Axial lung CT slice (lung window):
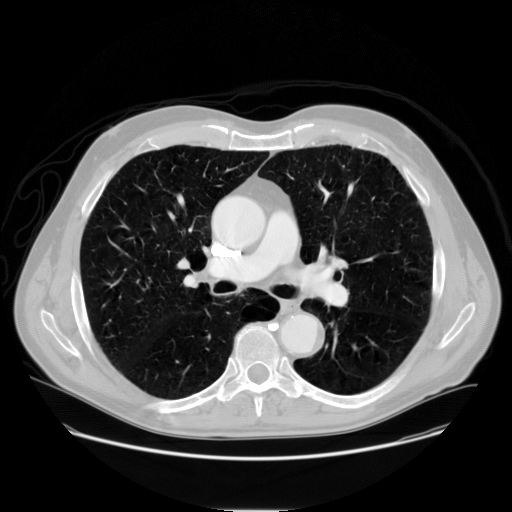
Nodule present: no